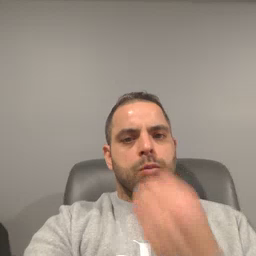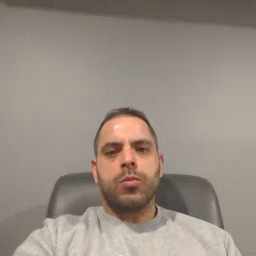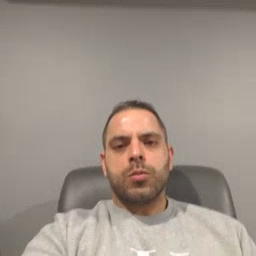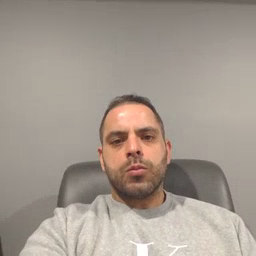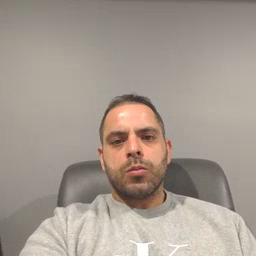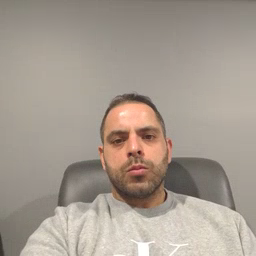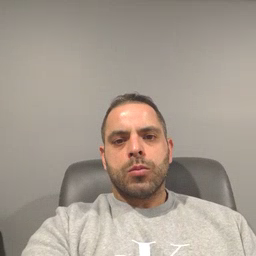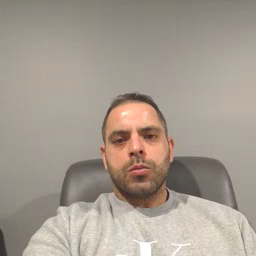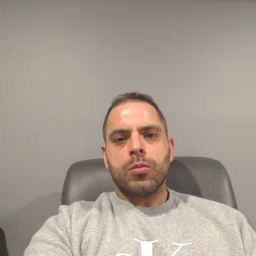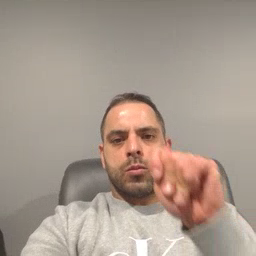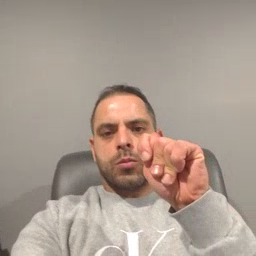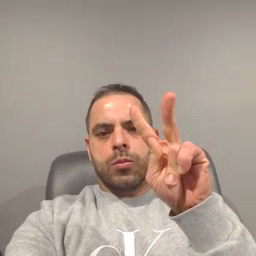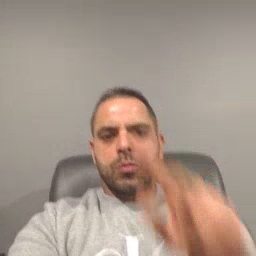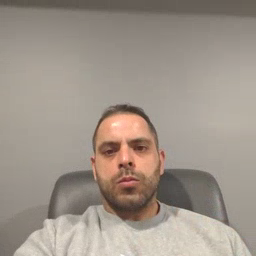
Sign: TV